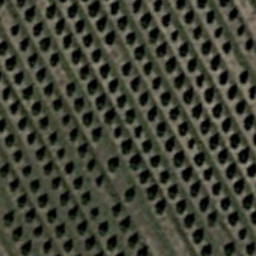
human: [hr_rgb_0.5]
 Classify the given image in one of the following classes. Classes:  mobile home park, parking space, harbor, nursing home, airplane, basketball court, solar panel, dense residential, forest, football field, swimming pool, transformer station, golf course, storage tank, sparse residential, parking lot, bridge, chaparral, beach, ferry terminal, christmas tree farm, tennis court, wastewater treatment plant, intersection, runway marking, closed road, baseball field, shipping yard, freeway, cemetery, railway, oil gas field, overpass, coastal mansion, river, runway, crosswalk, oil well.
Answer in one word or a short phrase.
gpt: christmas tree farm